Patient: sex M, age 47
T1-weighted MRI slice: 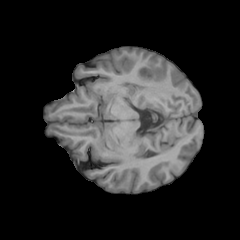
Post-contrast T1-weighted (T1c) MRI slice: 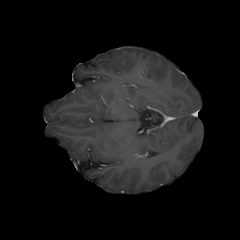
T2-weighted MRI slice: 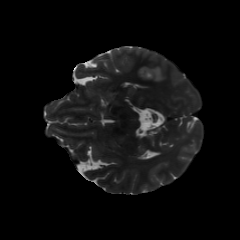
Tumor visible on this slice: yes
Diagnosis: Glioblastoma, IDH-wildtype
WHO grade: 4